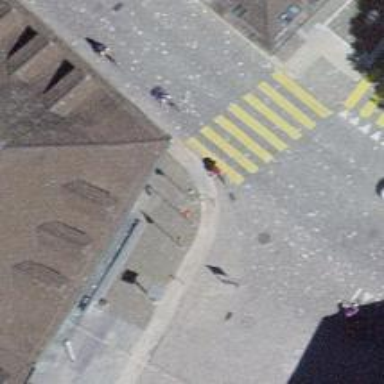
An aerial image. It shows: Set of steps on the road.